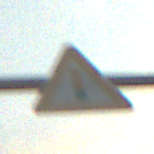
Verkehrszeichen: Lichtzeichenanlage
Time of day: SunriseSunset
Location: Outdoor (Suburban)
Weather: PartlyCloudy
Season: NotSpecified
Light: Natural